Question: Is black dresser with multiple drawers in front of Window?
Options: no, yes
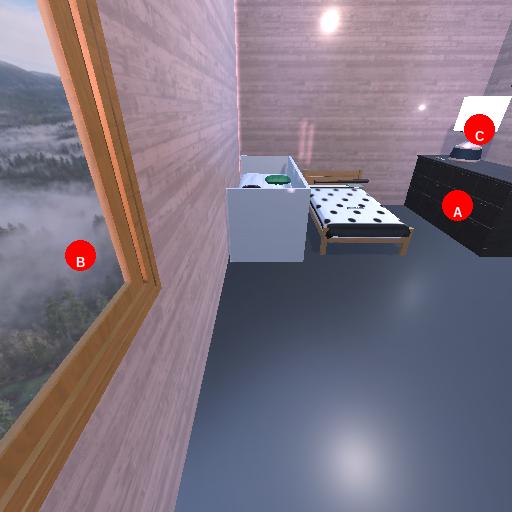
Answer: no